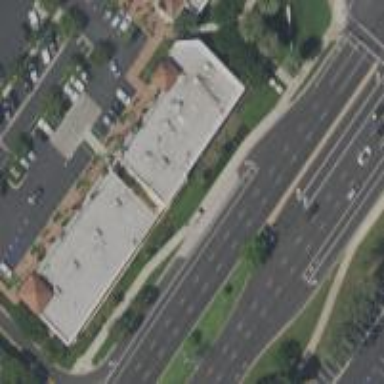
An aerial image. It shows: Flat roof retail building.